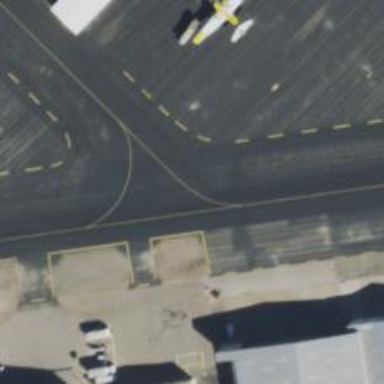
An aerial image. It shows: Image of taxiway at airport.